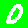
Digit: 0